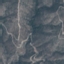
Label: HerbaceousVegetation